Question: whats the difference between LCD pixel width, height and resolution while creating an AVD for android?
to be more clear, i need to develop an app for the device with resolution 1024x768 so can
anybody can help me to understand please ?
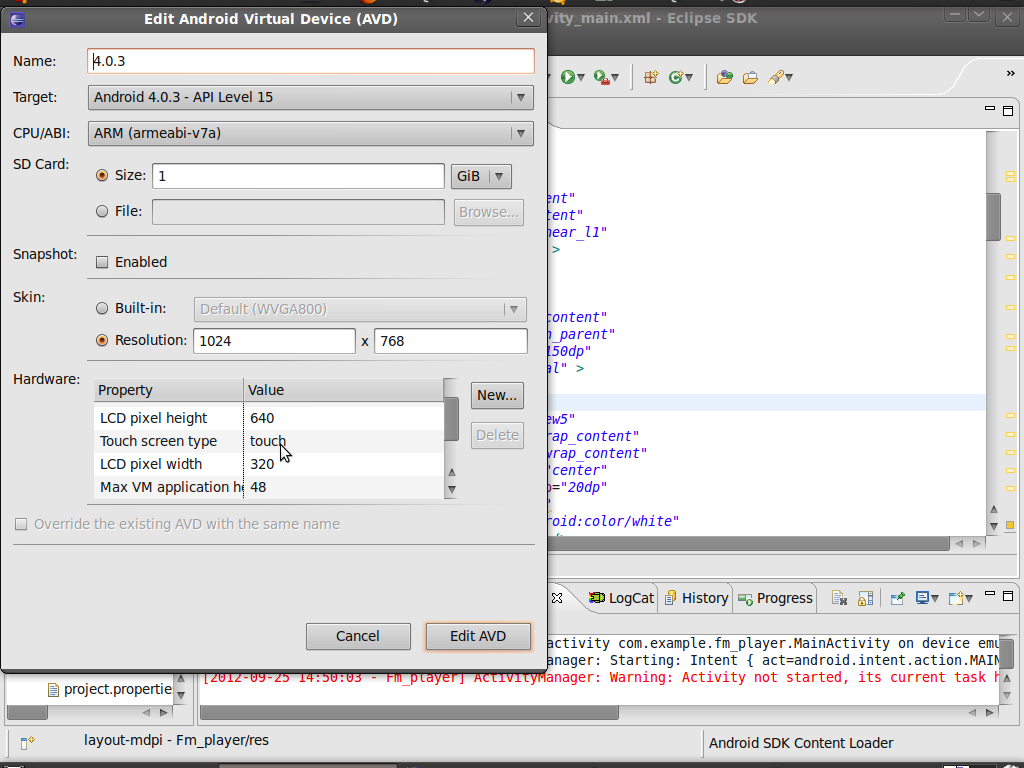
Answer: Specify the resolution of the emulator in the Skin Resolution area. The LCD Pixel Height and LCD Pixel Width settings are ignored, based on my experience. Possibly the only time they would be used is if the skin did not specify the resolution.